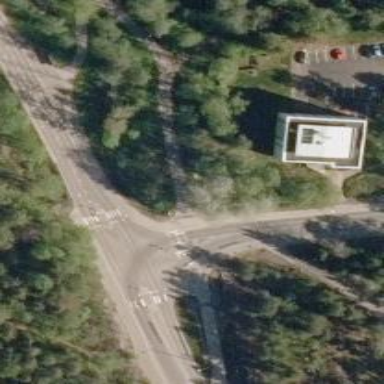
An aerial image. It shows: Road with "give way" sign.